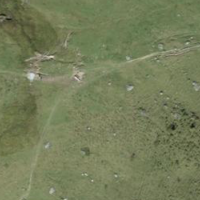
EUNIS habitat code: 23
Species observed at this site:
Viola lutea
Eriophorum vaginatum